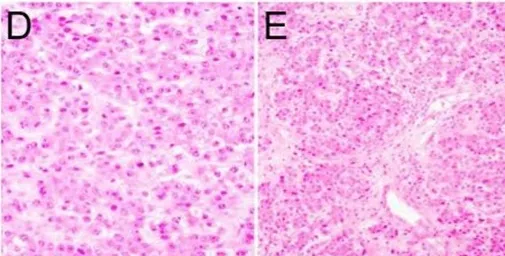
(D,E) Liver tissue representing pure fetal-type HB with low mitotic activity.
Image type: pathology (h&e)